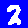
Digit: 2